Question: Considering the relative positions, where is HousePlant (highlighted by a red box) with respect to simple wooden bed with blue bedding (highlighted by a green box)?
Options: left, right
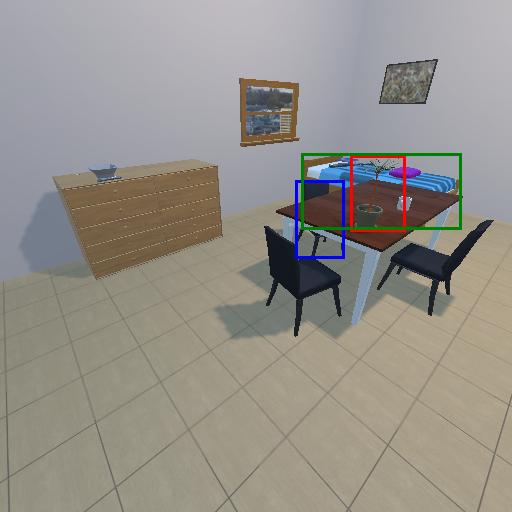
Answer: left